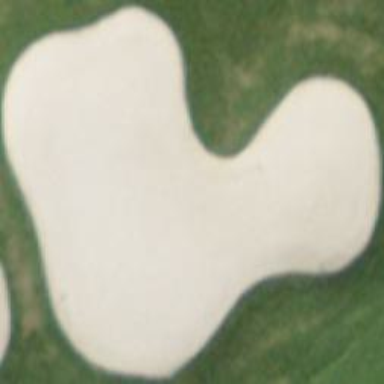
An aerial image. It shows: Golf bunker filled with sandy terrain.